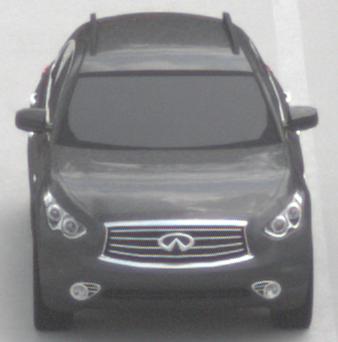
Make: Infiniti
Model: FX 37
Detailed model: FX (S51)
Model produced from: 2012/07
Model produced until: 2013/10
Doors: 5
Color: gray
Road condition: dry road
Daytime: morning or afternoon
Contrast: low contrast